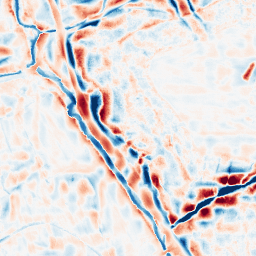
Category: wavelet
Decomposition family: wavelet_dwt
Decomposition parameters: wavelet: coif2
level: 4
Upsampling method: quartic
Upsampling parameters: scale: 8
Upsampling scale: 8